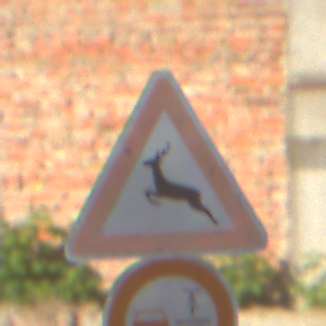
Verkehrszeichen: WildwechselRechts
Zusatzzeichen unten: VerbotUeberholenEinspurigeFahrzeuge
Umgebung: Outdoor, Suburban
Tageszeit: MorningAfternoon
Wetter: PartlyCloudy
Licht: Natural
Jahreszeit: NotSpecified
Kontrast: HighContrast